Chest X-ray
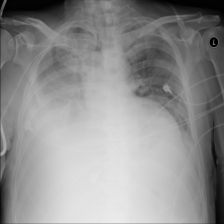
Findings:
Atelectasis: negative
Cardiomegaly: negative
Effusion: negative
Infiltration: negative
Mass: negative
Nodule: negative
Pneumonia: negative
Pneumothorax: negative
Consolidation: negative
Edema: negative
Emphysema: negative
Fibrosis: negative
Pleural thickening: negative
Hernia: negative